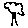
Label: tree